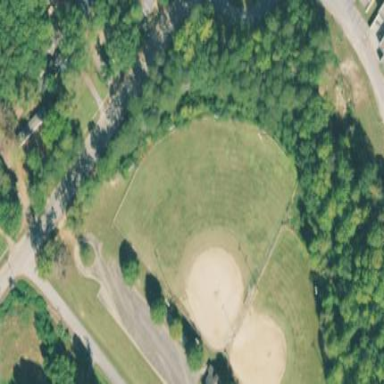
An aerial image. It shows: Baseball pitch for leisure land activities.